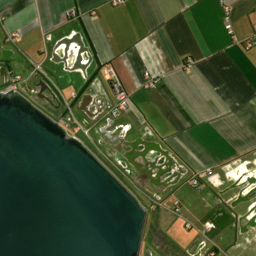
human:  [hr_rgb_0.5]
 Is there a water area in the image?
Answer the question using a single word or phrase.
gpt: yes

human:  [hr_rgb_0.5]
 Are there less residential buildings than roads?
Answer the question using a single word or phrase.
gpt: no

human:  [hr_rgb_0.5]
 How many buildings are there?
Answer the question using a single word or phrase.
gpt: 127

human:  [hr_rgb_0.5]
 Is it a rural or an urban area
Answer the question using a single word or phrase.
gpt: rural

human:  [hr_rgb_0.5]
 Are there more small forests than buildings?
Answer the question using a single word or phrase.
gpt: no

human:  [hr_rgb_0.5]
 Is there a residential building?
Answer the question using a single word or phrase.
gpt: yes

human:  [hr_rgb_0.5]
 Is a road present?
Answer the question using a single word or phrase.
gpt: yes

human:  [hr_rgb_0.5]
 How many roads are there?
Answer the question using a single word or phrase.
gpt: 80

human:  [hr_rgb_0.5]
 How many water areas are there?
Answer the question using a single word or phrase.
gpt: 57

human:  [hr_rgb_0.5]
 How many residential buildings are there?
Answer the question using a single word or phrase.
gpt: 114

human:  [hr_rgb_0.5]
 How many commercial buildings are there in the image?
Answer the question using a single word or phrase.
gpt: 11

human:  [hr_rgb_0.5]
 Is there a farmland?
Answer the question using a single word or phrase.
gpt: yes

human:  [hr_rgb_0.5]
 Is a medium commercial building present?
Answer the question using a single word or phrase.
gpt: no

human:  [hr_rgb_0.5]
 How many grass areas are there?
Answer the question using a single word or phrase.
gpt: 75

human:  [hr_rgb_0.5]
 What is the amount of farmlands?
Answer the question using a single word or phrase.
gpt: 34

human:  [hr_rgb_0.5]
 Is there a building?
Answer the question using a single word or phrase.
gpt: yes

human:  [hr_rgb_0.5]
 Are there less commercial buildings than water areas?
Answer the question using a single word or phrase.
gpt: yes

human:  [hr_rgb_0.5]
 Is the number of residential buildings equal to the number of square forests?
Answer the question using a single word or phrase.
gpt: no

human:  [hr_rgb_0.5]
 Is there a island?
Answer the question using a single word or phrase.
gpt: yes

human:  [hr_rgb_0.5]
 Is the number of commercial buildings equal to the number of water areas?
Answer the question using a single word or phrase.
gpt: no

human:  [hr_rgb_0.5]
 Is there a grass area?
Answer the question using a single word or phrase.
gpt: yes

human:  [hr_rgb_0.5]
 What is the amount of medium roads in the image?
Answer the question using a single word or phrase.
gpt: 0

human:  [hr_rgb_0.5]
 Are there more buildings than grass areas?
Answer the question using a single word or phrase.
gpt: yes

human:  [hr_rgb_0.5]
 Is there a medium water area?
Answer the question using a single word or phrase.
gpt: yes

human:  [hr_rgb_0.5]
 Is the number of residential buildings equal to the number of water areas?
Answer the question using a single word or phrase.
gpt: no

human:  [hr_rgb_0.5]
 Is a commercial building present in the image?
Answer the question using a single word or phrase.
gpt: yes

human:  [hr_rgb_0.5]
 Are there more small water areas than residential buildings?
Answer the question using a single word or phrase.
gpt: no

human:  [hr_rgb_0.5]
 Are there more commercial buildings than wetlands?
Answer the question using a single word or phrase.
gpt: no

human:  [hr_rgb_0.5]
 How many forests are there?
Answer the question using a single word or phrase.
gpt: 27

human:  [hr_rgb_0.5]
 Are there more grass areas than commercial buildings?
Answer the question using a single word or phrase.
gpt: yes

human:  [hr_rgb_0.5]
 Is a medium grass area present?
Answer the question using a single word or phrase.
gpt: yes

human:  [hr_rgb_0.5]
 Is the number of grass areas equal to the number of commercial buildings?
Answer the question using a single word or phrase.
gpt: no

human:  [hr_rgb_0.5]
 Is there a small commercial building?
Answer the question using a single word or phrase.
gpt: yes

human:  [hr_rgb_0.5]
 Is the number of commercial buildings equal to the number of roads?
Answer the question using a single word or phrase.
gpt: no

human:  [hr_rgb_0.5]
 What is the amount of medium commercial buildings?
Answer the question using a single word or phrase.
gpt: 0

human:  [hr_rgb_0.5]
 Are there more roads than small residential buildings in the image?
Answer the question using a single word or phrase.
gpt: no

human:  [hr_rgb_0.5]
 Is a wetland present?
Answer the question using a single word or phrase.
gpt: yes

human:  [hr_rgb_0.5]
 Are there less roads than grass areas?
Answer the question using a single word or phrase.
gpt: no

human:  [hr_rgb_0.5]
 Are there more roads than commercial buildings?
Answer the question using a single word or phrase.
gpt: yes

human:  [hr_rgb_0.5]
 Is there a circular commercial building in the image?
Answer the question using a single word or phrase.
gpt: yes

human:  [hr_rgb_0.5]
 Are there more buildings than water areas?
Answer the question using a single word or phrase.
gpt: yes

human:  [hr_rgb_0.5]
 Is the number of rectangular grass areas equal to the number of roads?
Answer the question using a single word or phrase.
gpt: no

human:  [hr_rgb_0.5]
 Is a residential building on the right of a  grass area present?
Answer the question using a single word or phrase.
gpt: yes

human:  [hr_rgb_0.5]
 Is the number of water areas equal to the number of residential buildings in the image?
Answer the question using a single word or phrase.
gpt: no

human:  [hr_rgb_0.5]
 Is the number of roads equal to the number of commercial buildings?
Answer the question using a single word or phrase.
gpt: no

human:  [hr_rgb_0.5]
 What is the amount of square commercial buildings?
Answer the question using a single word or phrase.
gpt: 4

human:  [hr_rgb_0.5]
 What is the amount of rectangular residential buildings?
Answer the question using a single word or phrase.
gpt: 73

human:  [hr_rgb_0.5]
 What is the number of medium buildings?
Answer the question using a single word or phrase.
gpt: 3

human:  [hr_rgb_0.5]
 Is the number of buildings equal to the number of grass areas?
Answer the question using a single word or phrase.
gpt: no

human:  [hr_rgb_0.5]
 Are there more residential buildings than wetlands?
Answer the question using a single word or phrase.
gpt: yes

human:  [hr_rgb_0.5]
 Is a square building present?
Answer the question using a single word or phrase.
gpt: yes

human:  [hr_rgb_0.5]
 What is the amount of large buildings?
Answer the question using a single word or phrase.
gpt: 0

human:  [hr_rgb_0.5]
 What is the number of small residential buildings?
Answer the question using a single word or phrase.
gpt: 111

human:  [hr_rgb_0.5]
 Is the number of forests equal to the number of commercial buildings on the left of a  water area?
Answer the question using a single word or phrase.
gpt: no

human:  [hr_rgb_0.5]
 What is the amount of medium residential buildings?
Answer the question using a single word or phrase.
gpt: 3

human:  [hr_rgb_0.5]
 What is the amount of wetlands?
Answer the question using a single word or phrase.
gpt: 15

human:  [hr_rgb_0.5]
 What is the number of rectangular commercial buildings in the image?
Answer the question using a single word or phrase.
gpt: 10

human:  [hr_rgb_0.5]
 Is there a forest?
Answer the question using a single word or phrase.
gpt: yes

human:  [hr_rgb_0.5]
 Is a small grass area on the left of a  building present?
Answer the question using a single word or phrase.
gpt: yes

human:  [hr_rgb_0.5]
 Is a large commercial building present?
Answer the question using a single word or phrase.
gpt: no

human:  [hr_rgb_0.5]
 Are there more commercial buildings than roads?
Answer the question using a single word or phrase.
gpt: no

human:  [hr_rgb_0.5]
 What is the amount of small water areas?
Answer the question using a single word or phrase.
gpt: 31

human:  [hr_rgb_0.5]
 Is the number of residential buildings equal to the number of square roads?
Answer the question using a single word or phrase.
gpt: no

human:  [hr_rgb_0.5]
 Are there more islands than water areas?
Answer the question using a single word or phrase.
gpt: no